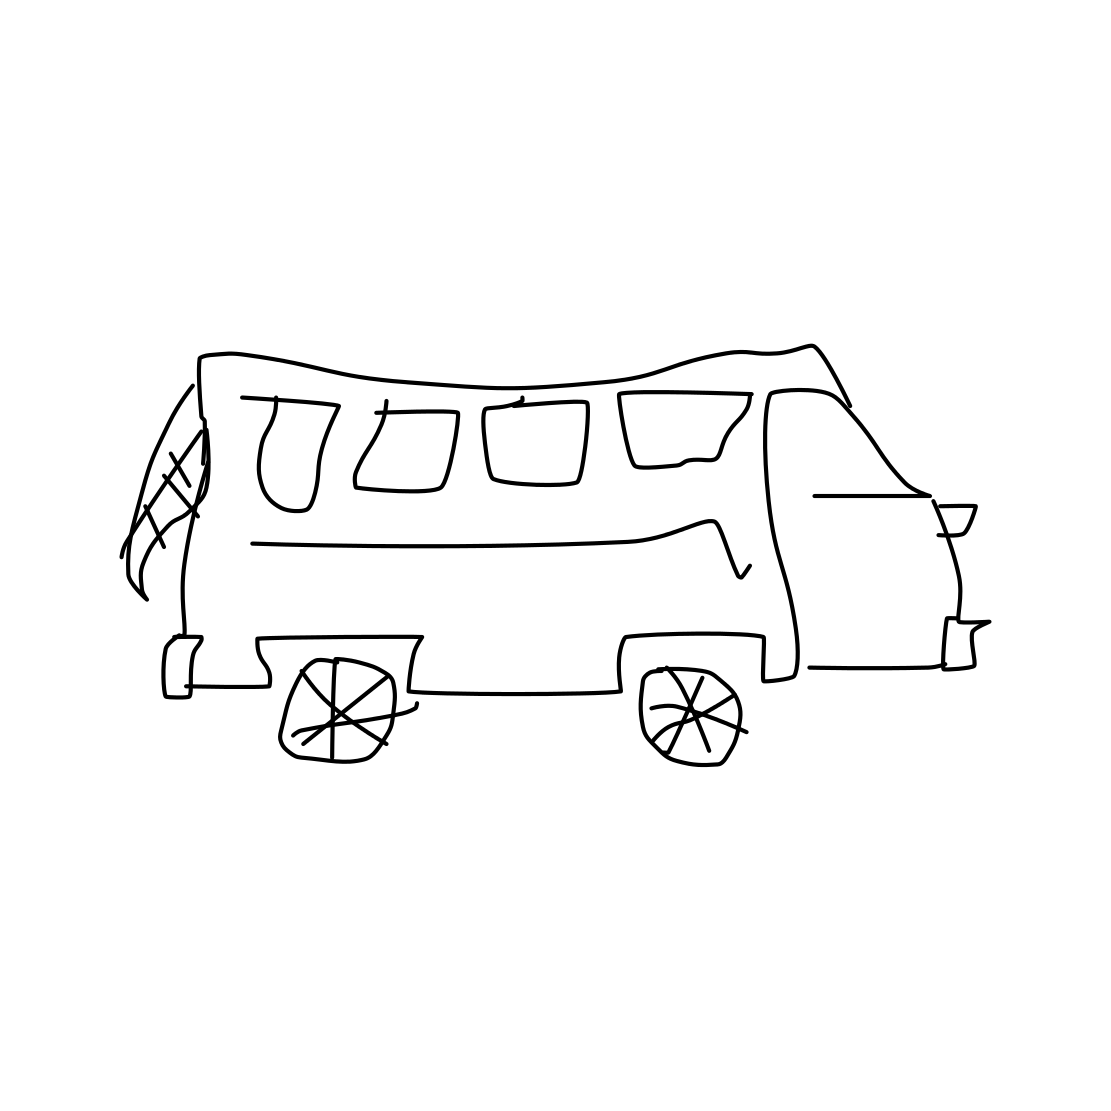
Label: bus